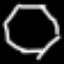
Label: octagon